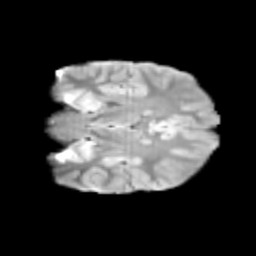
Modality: T2w
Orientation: coronal
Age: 11
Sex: male
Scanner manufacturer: siemens
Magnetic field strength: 3 T
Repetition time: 3.8 s
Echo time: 0.07 s